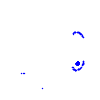
Particle: electron